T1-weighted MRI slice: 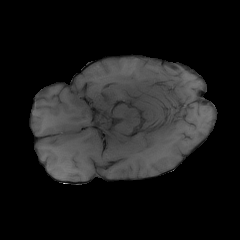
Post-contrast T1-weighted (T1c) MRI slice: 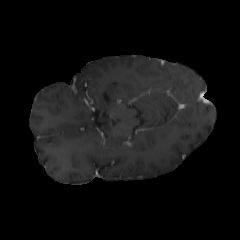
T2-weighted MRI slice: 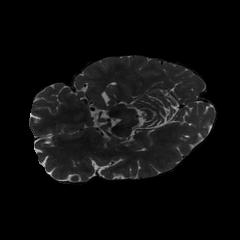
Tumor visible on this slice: no